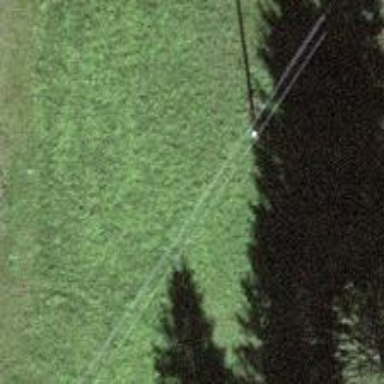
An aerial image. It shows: Power pole.